Question: I have strongly typed view showing data from
'''
ViewModel
public class GoldSetnUsers
{
bool Public { get; set; }
public List<GSUsers> gsUsers { get; set; }
public GoldSetnUsers()
{
UsersContext _dbm = new UsersContext();
this.gsUsers = _dbm.UserProfiles.Select(n => new GSUsers { UserName = n.UserName, isEditor = false, isReviewer = false }).ToList();
}
public class GSUsers
{
public string UserName { get; set; }
public bool isEditor { get; set; }
public bool isReviewer { get; set; }
}
}
'''
Controller Httpget method display this view

Problem is, post-back model returns all rows check boxes as false. The check-box outside table, Public, returns correct post-back value though.
Controller Postback code
'''
[HttpPost]
public ActionResult Create(GoldSetnUsers newGS)
{
if (ModelState.IsValid)
{ // newGS gets me value
}
'''
}
View
'''
@model mvc2db.Models.GoldSetnUsers
@using BootstrapSupport;
@using (Html.BeginForm()) {
@Html.ValidationSummary(true)
@Html.BeginControlGroupFor(model=>model.Public)
@Html.LabelFor(model => model.Public,new {@class="control-label"})
<div class="controls">
@Html.EditorFor(model => model.Public,new {@class="input-xlarge"})
@Html.ValidationMessageFor(model => model.Public,null,new{@class="help-inline"})
</div>
<div class="controls">
<table class="table">
<thead>
<tr>
<th>Name</th>
<th>Reviewer</th>
<th>Editor</th>
</thead>
<tbody>
@foreach (var item in Model.gsUsers) {
<tr>
<td>
@Html.DisplayFor(modelItem => item.UserName)
</td>
<td>
@Html.EditorFor(modelItem => item.isEditor)
</td>
<td>
@Html.EditorFor(modelItem => item.isReviewer)
</td>
</tr>
}
</tbody>
</table></div>
@Html.EndControlGroup()
<div class="form-actions">
<button type="submit" class="btn btn-primary">Save changes</button>
<button class="btn">Cancel</button>
</div>
</fieldset>
}
'''
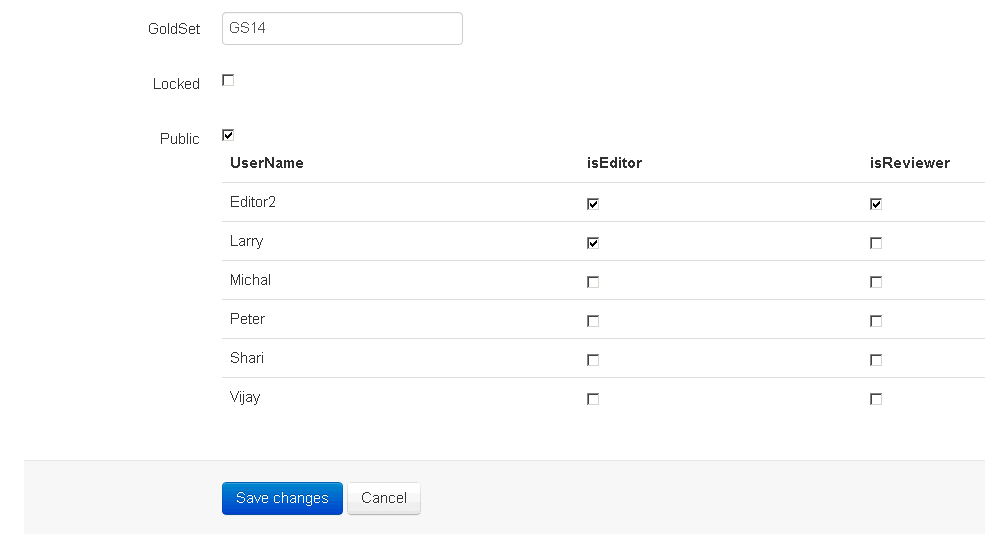
Answer: I guess since you are generating the checkboxes using a foreach loop all the checkboxes will have the same id. Hence there will be an ambiguity so as to which is checked and which is not.
You can try giving the username as the id of the checkbox.